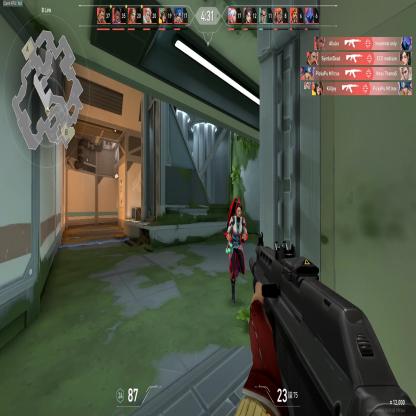
Label: enemy